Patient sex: F
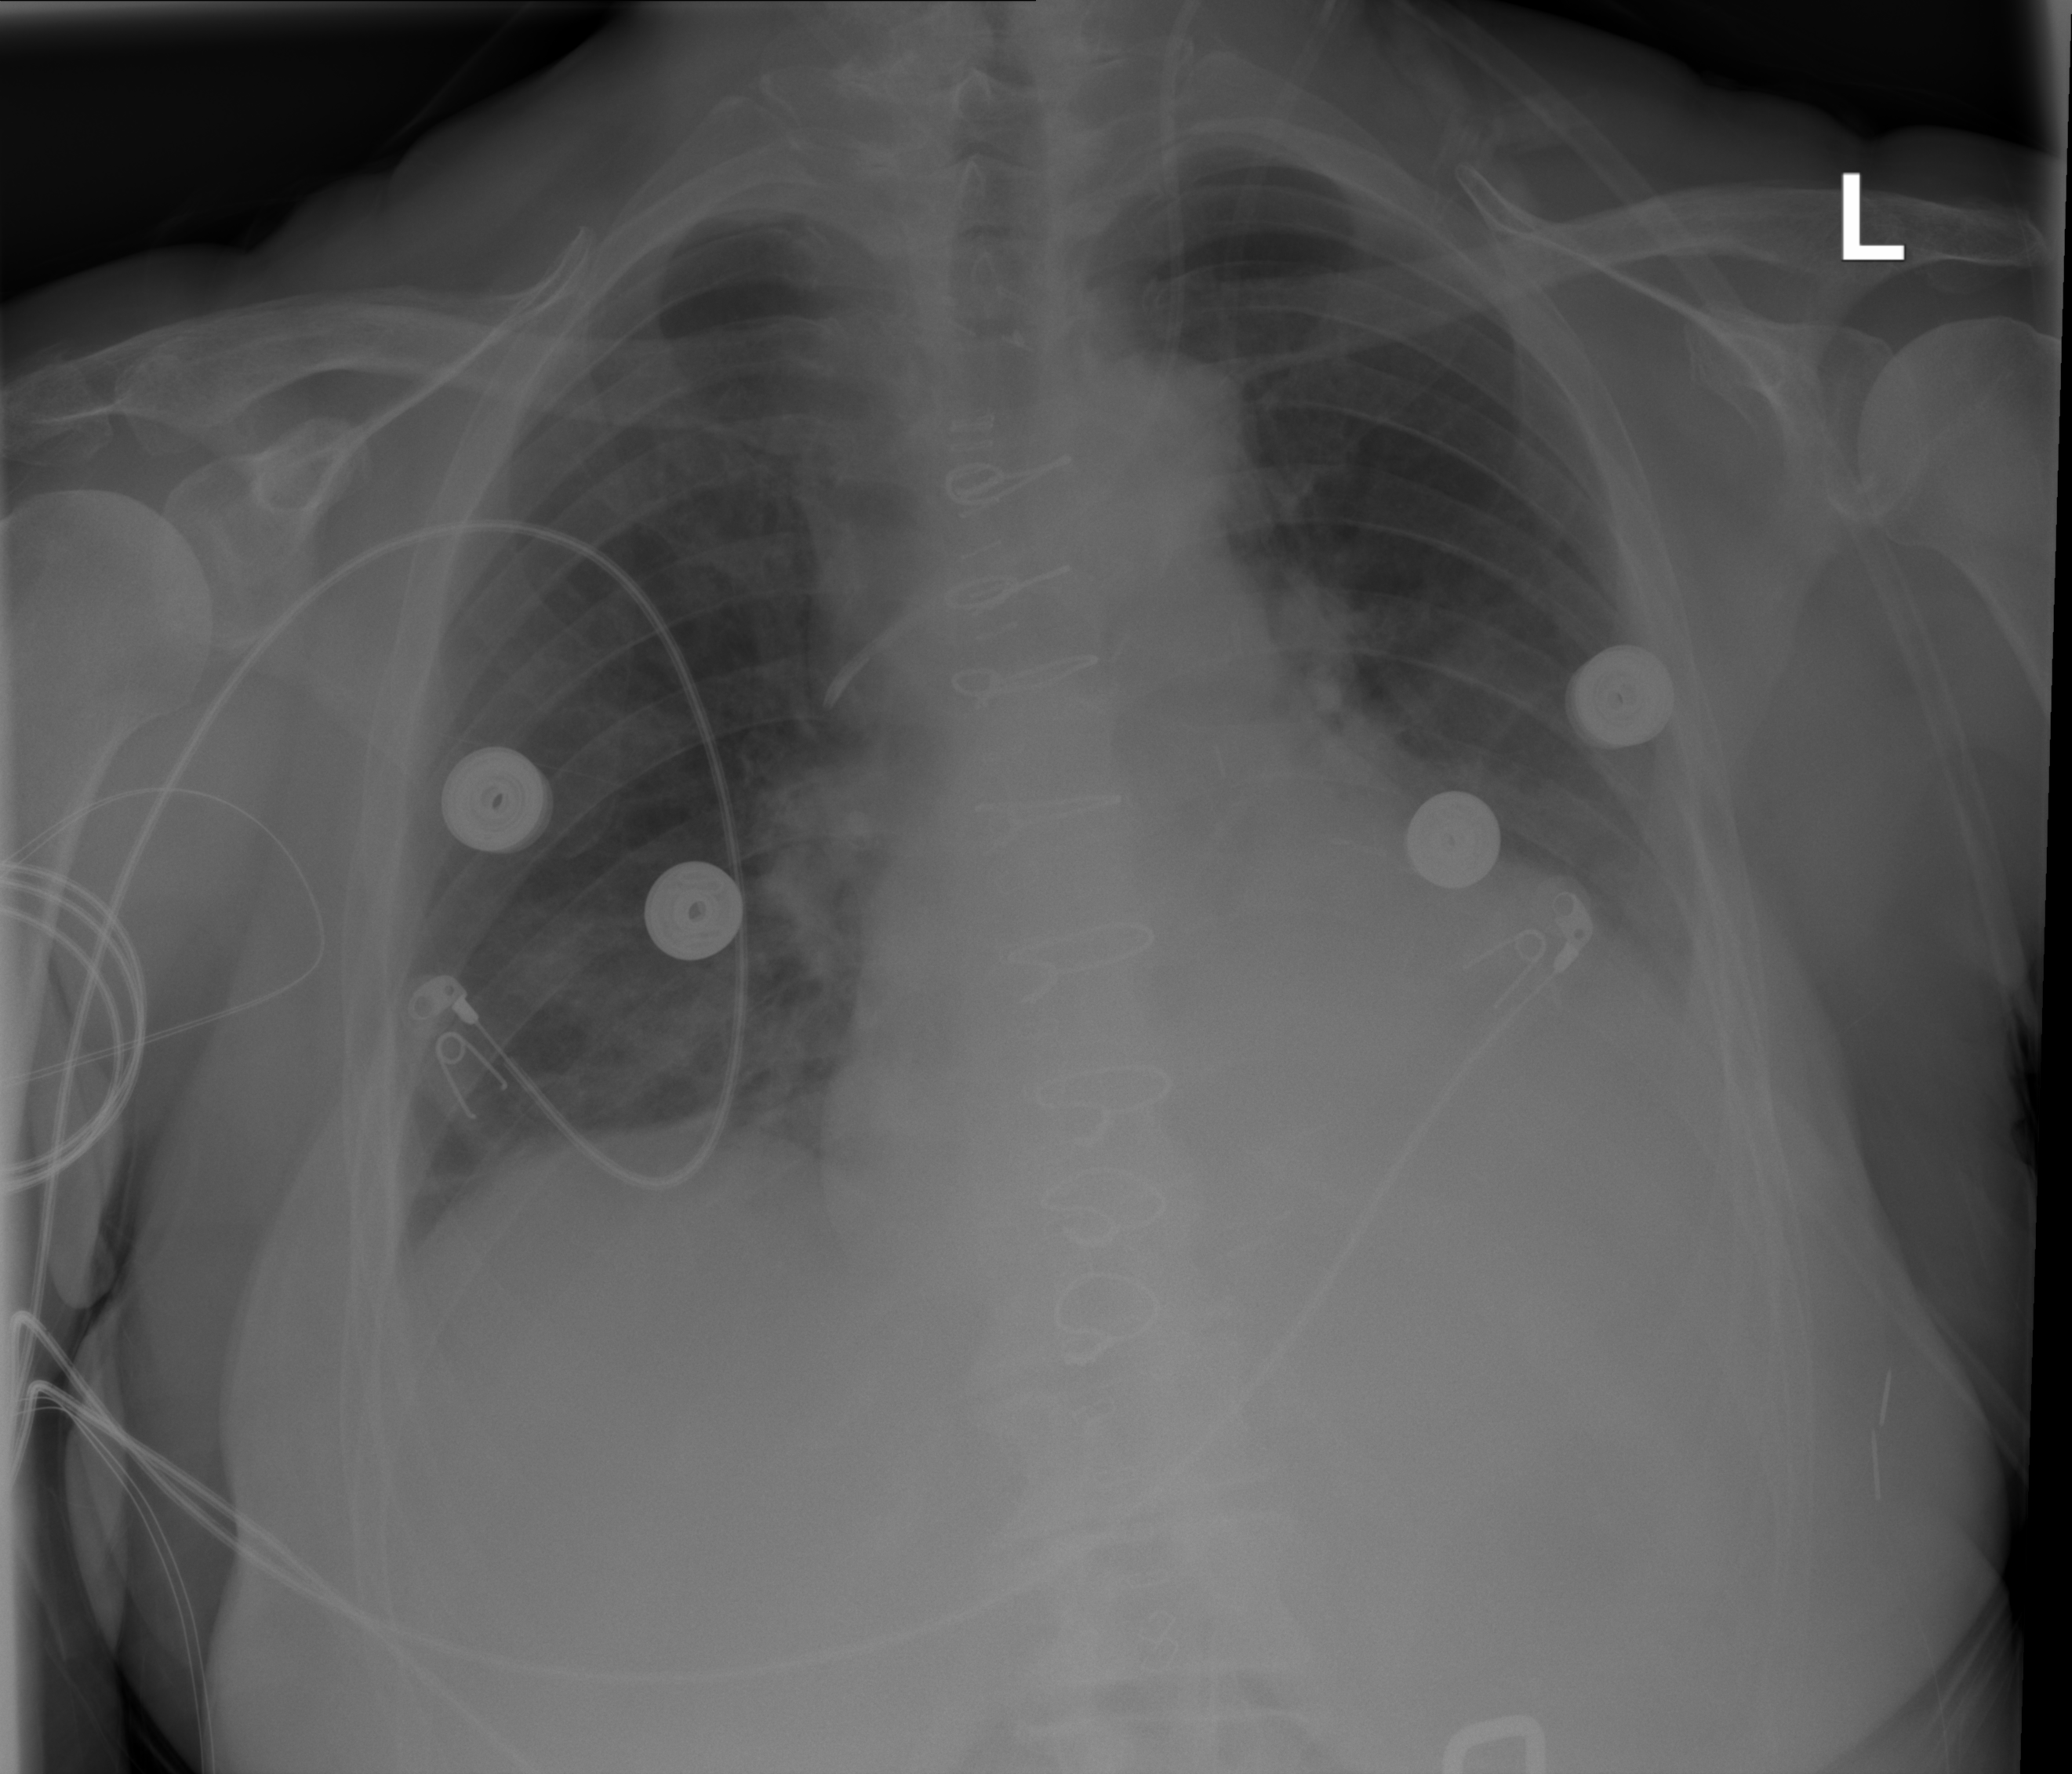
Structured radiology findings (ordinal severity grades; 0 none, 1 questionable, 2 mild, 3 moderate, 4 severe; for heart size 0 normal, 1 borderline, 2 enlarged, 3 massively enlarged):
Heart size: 2
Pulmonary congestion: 0
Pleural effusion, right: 0
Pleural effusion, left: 2
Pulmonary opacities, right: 1
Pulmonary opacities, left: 0
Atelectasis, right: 2
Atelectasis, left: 2